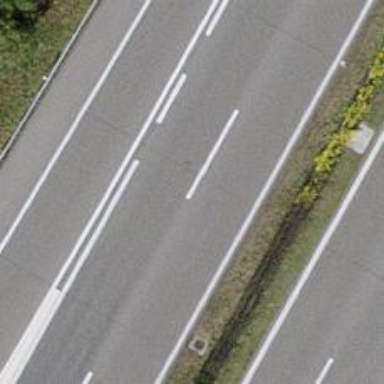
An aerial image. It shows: Motorway junction.